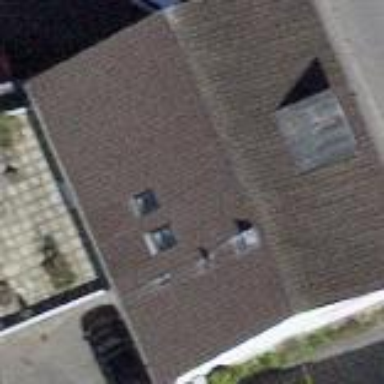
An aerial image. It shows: Building with tiled roof.